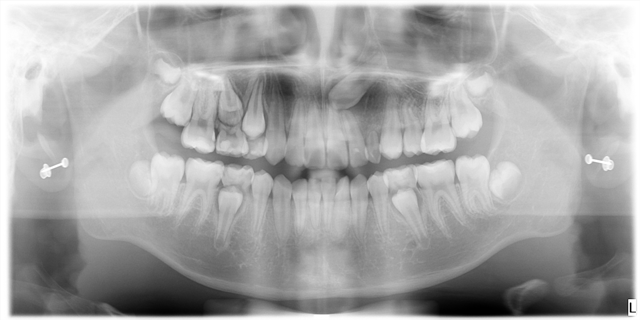
adult